Question: I'm making application for getting data from server with Volley. But when I need to get request:
'''
rq = Volley.newRequestQueue(this);
'''
Getting this error

I already set INTERNET permission in Manifest and also in app set: compile 'com.android.volley:volley:1.0.0'
My all code:
'''
package com.example.doma.fp;
import android.net.http.RequestQueue;
import android.support.v7.app.AppCompatActivity;
import android.os.Bundle;
import android.widget.TextView;
import com.android.volley.Request;
import com.android.volley.Response;
import com.android.volley.VolleyError;
import com.android.volley.toolbox.JsonObjectRequest;
import com.android.volley.toolbox.Volley;
import org.json.JSONException;
import org.json.JSONObject;
public class MainActivity extends AppCompatActivity {
RequestQueue rq ;
TextView nameText;
String name;
String url = "http://127.0.0.1/OOP/database/android.php";
@Override
protected void onCreate(Bundle savedInstanceState) {
super.onCreate(savedInstanceState);
setContentView(R.layout.activity_main);
rq = Volley.newRequestQueue(this);
nameText = (TextView) findViewById(R.id.textname);
// sendjsonrequest();
}
public void sendjsonrequest()
{
JsonObjectRequest jsonObjectRequest = new JsonObjectRequest(Request.Method.GET, url, null, new Response.Listener<JSONObject>() {
@Override
public void onResponse(JSONObject response) {
try {
name = response.getString("name");
nameText.setText(name);
} catch (JSONException e) {
e.printStackTrace();
}
}
}, new Response.ErrorListener() {
@Override
public void onErrorResponse(VolleyError error) {
}
});
}
}
'''
Thanks for help.
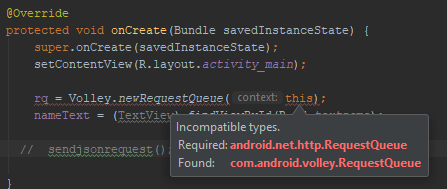
Answer: Seems you've imported the wrong class...
This
'''
import android.net.http.RequestQueue;
'''
supposed to be -
'''
import com.android.volley.RequestQueue;
'''